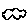
Label: cloud